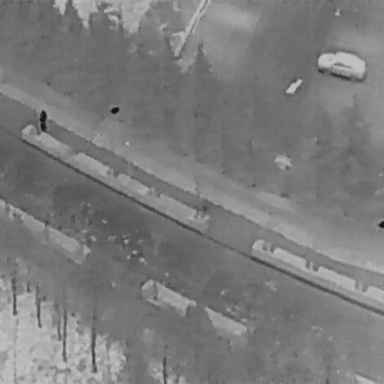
There are two People in the infrared image.